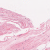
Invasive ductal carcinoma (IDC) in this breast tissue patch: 0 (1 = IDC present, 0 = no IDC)